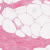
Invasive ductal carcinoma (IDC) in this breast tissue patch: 0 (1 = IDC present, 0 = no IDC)